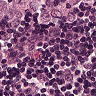
Metastatic tissue present: yes